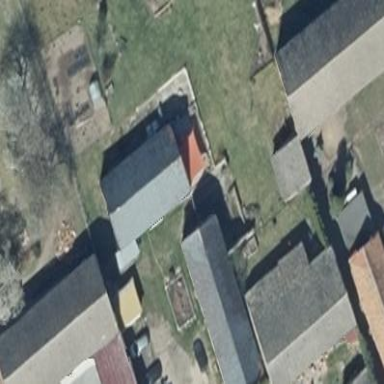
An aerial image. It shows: Gabled building with the roof oriented along its structure.